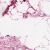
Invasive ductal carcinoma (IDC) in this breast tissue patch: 0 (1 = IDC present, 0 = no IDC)